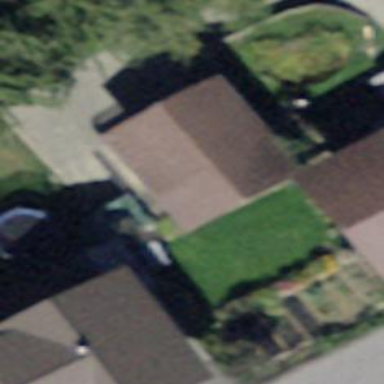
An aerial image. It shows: Garage building.